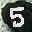
Label: 5